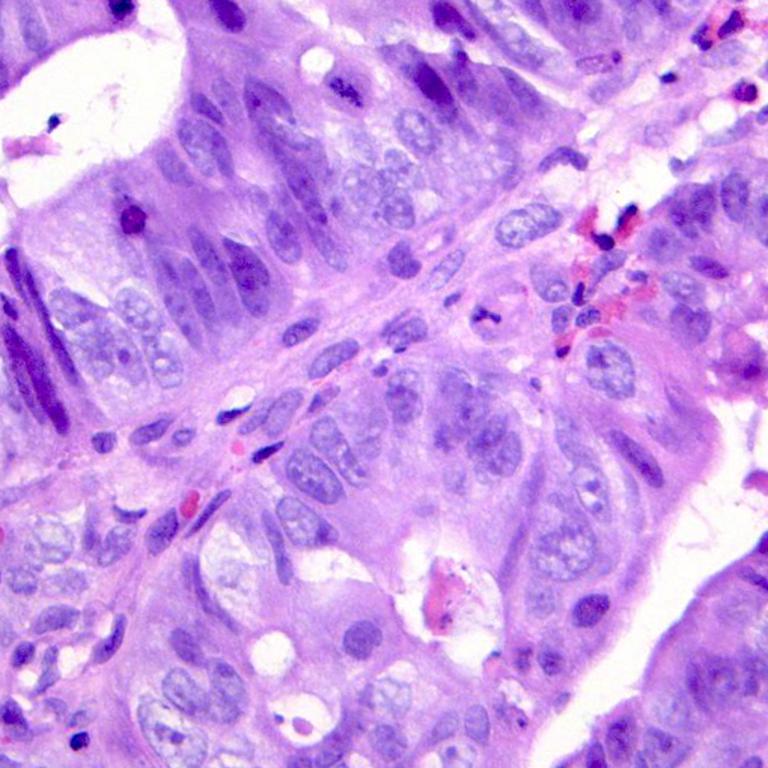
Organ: colon
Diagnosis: adenocarcinomas